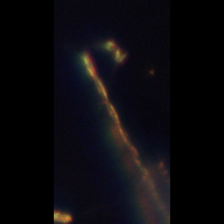
Taxon: Psuedo-nitzschia
Group: Diatoms